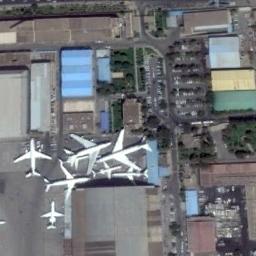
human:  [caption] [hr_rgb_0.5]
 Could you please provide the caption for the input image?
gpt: There are many buildings next to many planes, And many cars parked in the open space next to the buildings .

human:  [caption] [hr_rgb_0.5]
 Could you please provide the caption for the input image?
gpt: Several white planes were parked between the two rows of buildings .

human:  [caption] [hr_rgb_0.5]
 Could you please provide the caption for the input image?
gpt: Some planes of different sizes parked in different directions on the open area while some buildings arranged neatly and parking lots beside .

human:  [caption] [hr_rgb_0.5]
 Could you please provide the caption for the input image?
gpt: Seven planes of different sizes are on the ground next to the buildings .

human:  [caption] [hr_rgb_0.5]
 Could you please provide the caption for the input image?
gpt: Many planes are parked between buildings and trees .